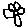
Label: flower